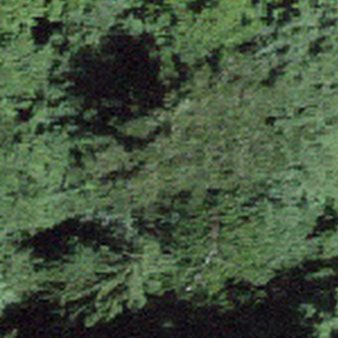
Label: other